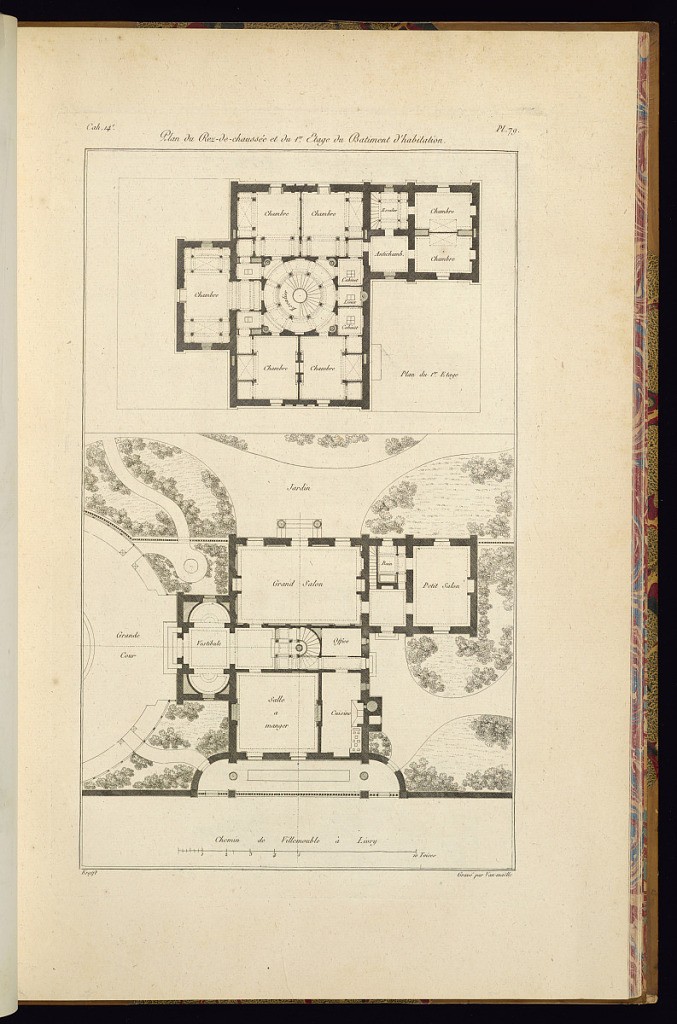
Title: Plan du Rez-de-chaussée et du 1er Etage du Batiment d’habitation
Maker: Jean-Charles Krafft, French, 1764 - 1833
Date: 1812
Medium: Etching and engraving on paper
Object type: Print
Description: Two floor plans for a house. The ground floor plan includes the surrounding landscape. The plate is titled, numbered, and signed.